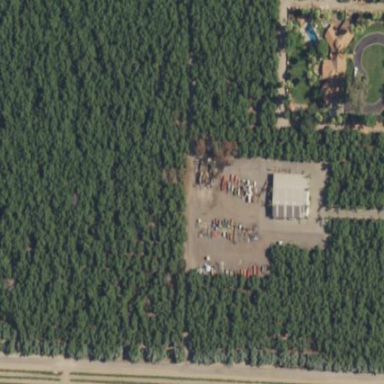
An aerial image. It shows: Orchard filled with walnut trees.